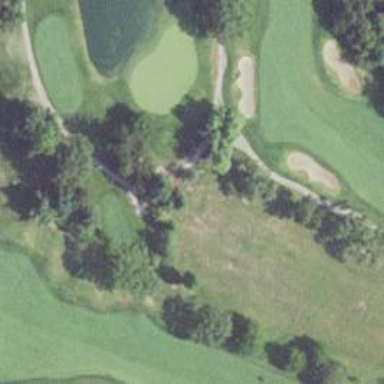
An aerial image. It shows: Path for both road and golf.